Question: I would like to show a ribbon for some pictures on my project. Below the main image, I need to show a description. This is what I have right now:
'''
<img src="images/img1" alt="" style="width:150px; height:150px"/>
<br />
<img src="images/ribbon.png" style="position:relative; top:-151px; left:49px" />
<br />
Description
'''
Now, take a look at the images below:

What I need is the right one, but what I have now is the left one. The space between image and text must be remove. I also remove last '<br />' but the problem did not solve.
Please help me to solve it.
jsfiddle: <URL>
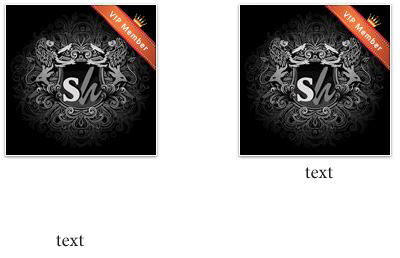
Answer: Here you go.
<URL>
'''
<img src="http://www.aroose-shahkar.com/images/ribbon.png" style="
left: 155px;
margin-left: -73px;
margin-top: -99px;
position: relative;
top: -99px;" />
'''
Hope this is what you are looking for.